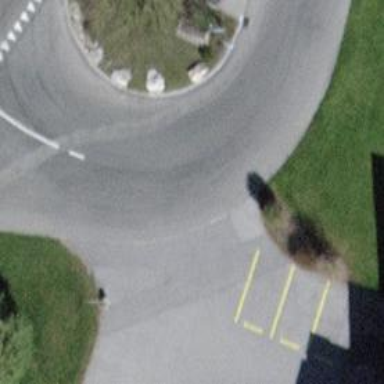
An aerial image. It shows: Smoothly paved residential road.